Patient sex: M
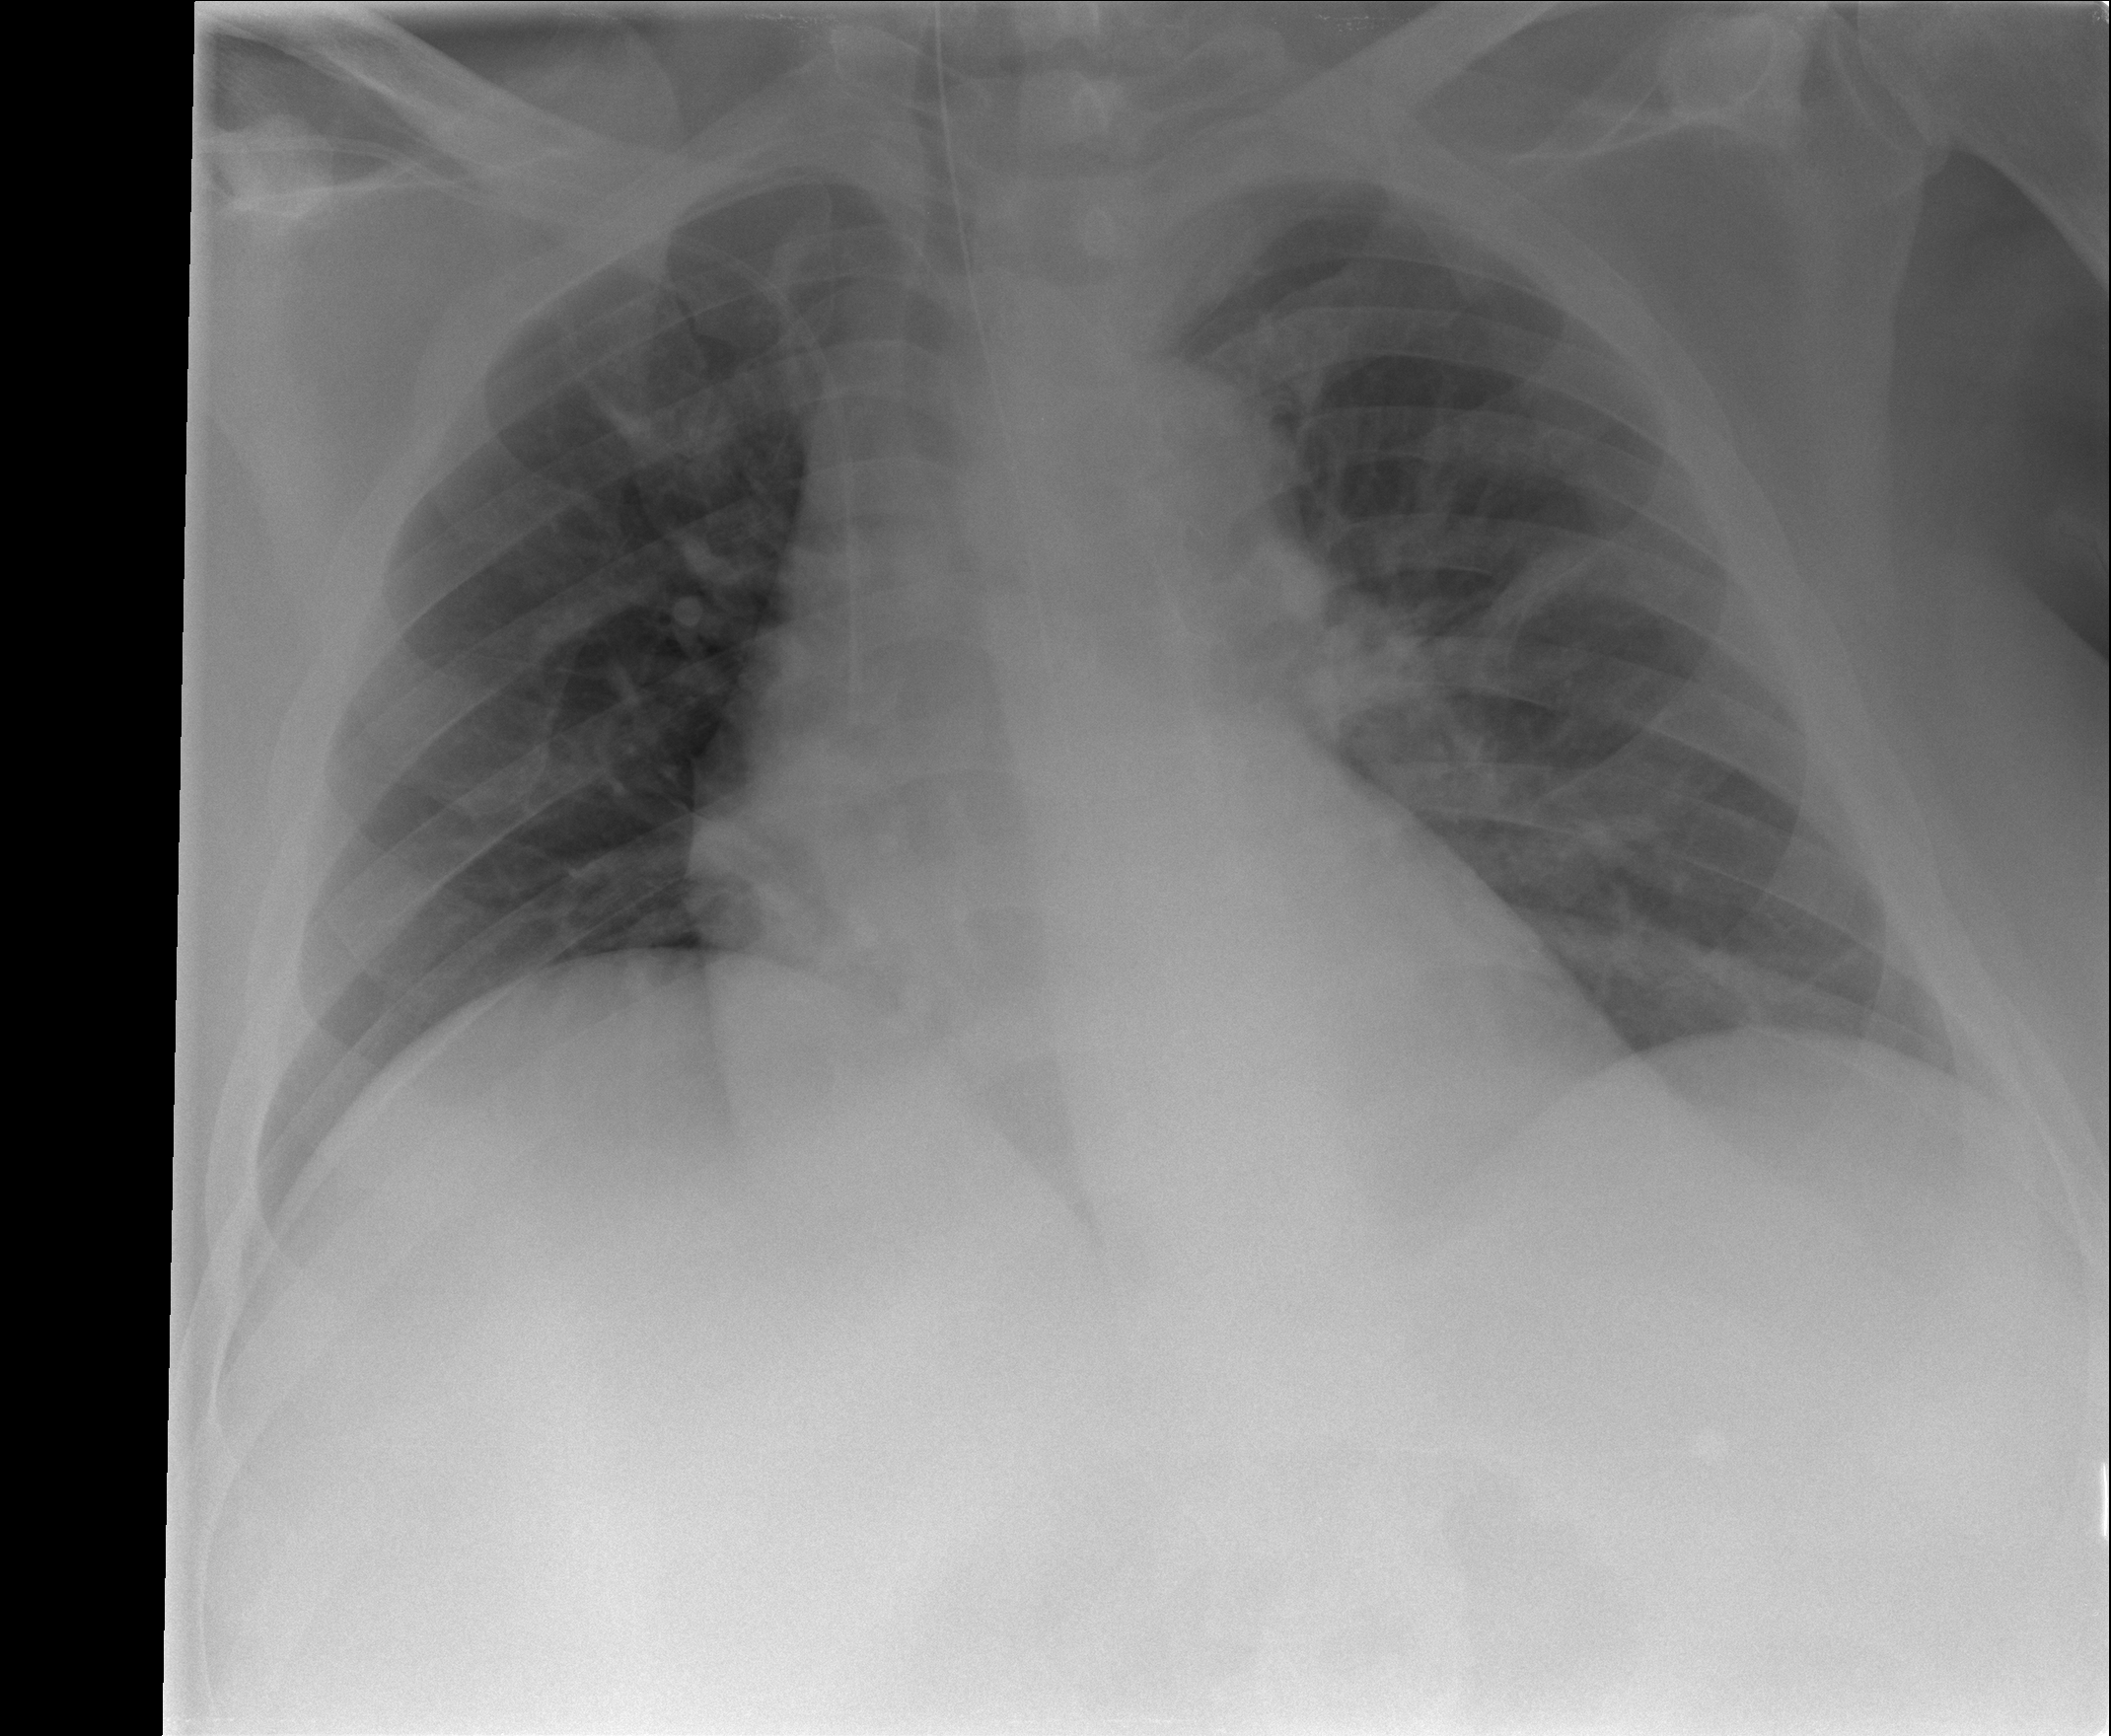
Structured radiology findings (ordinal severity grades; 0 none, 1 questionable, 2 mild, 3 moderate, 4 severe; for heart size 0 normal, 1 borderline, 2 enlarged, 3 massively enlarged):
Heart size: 1
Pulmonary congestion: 0
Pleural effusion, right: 0
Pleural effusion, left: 0
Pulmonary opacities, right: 0
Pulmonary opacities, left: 1
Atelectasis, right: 0
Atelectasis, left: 2